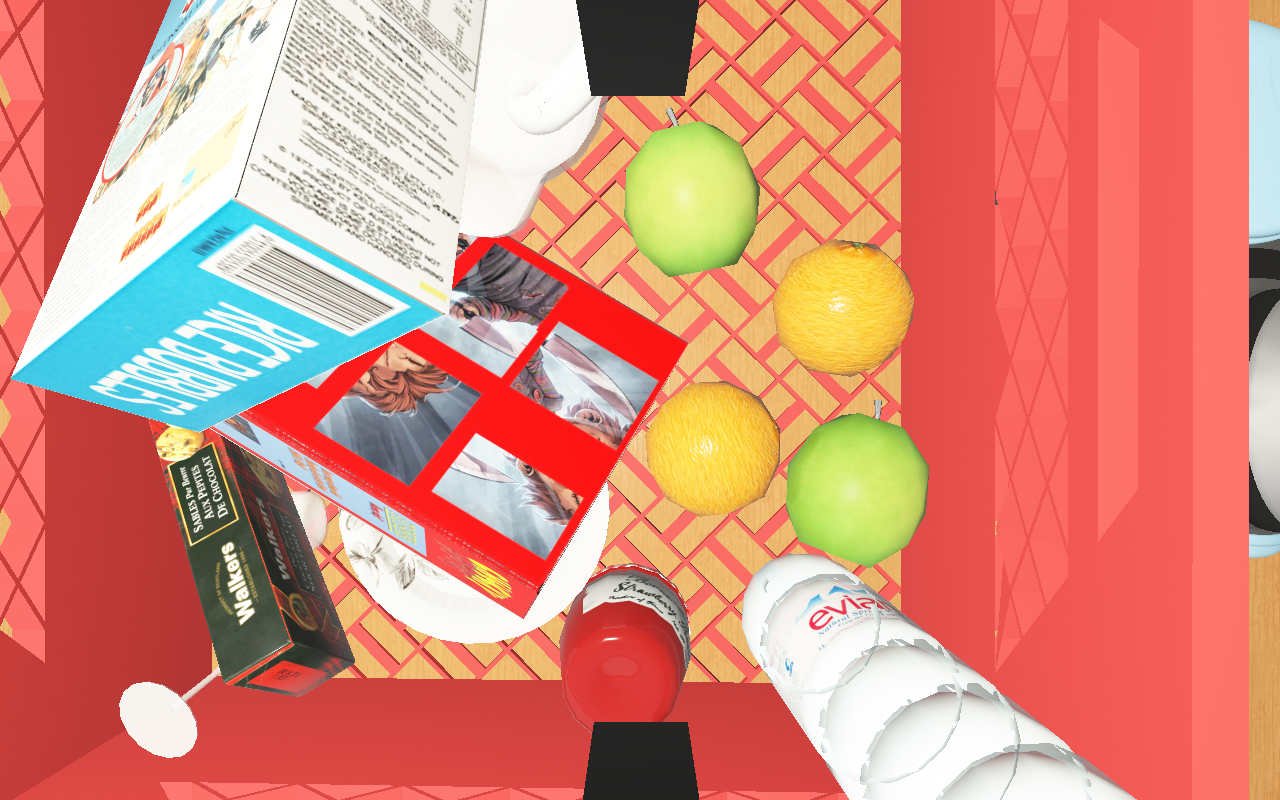
Objects in the scene:
carafe
water bottle
apple
orange
glass
jam jar
cereal box
cereal box